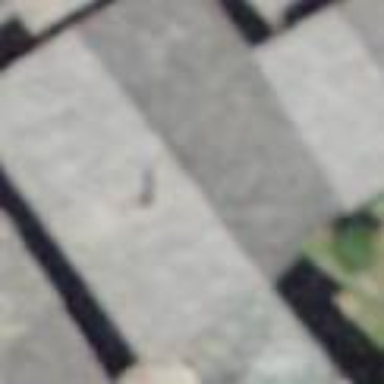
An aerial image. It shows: Building with tile roof.